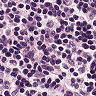
Metastatic tissue present: no